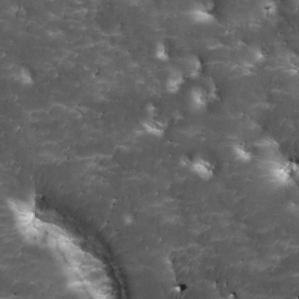
Label: non_frost